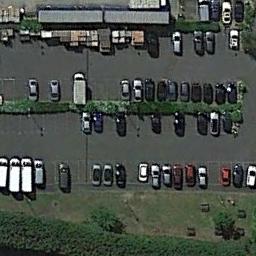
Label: parking_lot